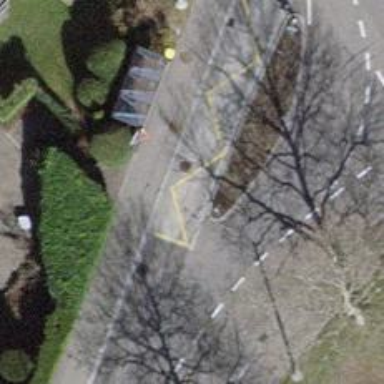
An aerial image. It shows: Trolleybus stop position for public transport.